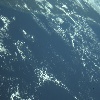
Label: water